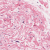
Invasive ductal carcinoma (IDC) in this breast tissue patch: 0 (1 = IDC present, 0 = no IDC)